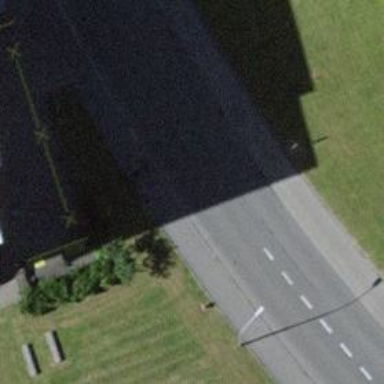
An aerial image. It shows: Sidewalk along the footway.